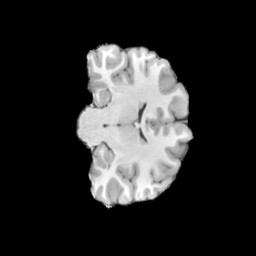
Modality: T1w
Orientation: coronal